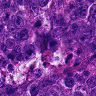
Metastatic tissue present: yes